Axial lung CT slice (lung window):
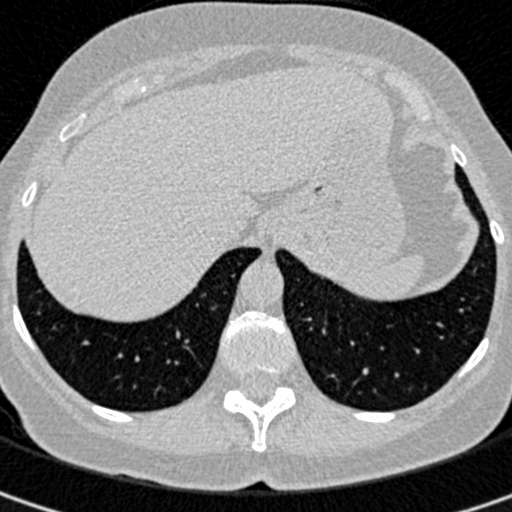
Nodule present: no